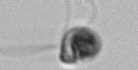
Label: flagellate_morphotype1